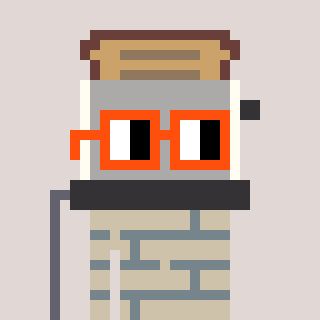
a pixel art character with square orange glasses, a toaster-shaped head and a bege-colored body on a warm background